Question: I would like to make a fixed cell at the bottom of the table view in iOS similar to that of leaderboard view of HQ trivia iOS app.
Like this:

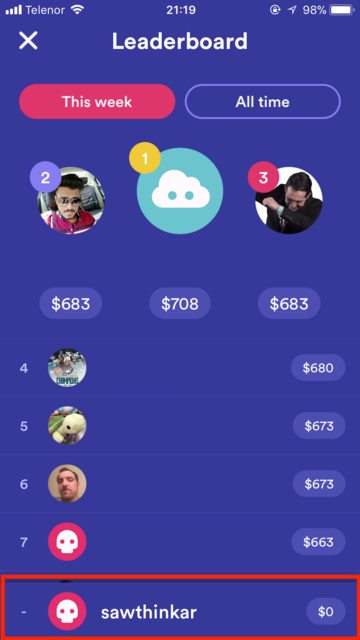
Answer: To give the impression of a fixed cell, you can simply add a 'UITableView' onto a regular 'UIViewController', set its constraints so that it consumes the whole view, but stops (for example) 60px from the bottom of the screen.
Fill the remaining space with a 'UIView' that has the same UI as the cell ... and thats it, the tableview will scroll, and the "cell" will always be visible at the bottom.